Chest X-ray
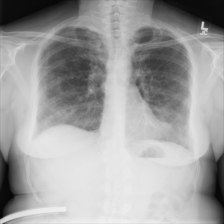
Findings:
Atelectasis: negative
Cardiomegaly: negative
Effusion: negative
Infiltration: negative
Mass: negative
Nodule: negative
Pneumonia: negative
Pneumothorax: negative
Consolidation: negative
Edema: negative
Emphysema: negative
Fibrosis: positive
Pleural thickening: negative
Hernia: negative